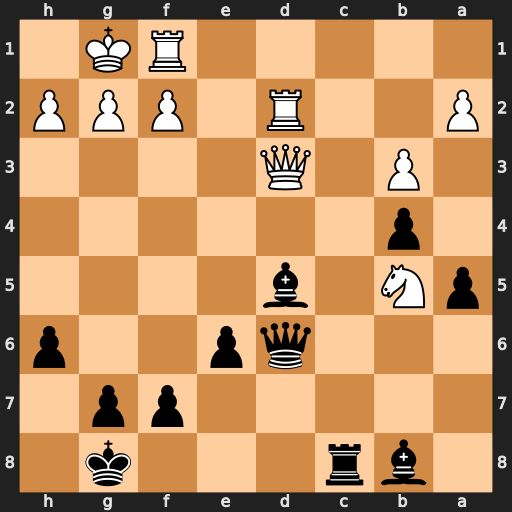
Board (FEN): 1br3k1/5pp1/3qp2p/pN1b4/1p6/1P1Q4/P2R1PPP/5RK1
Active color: b
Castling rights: -
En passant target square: -
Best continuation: Qxh2#